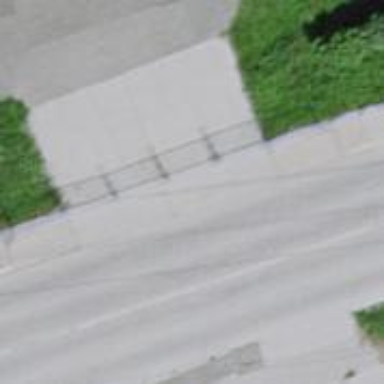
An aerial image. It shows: Gate.